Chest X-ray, AP view. Patient: 59 years old, sex M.
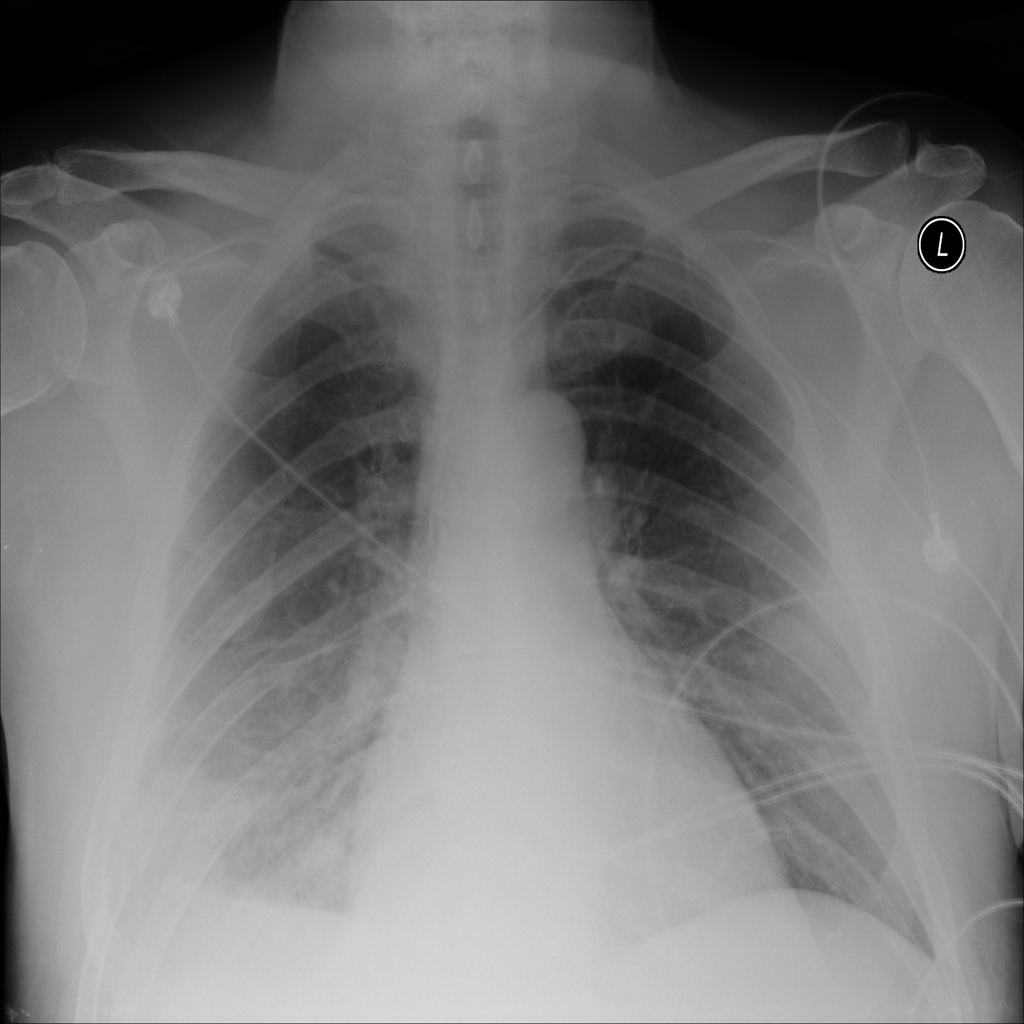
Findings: Consolidation, Effusion, Mass